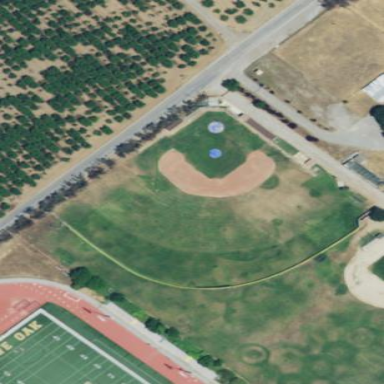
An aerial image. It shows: Baseball pitch for leisure land.